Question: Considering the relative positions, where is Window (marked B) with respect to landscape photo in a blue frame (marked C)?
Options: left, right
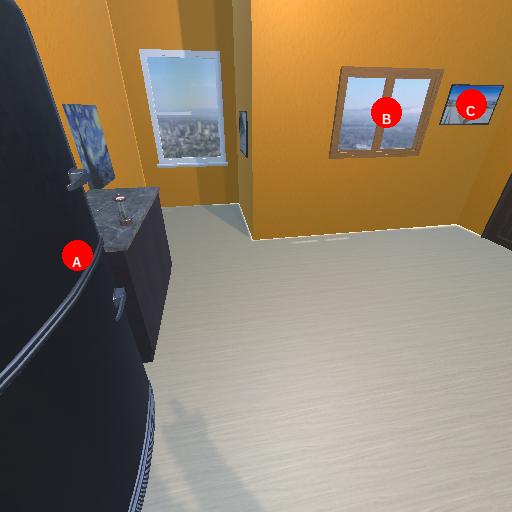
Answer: left